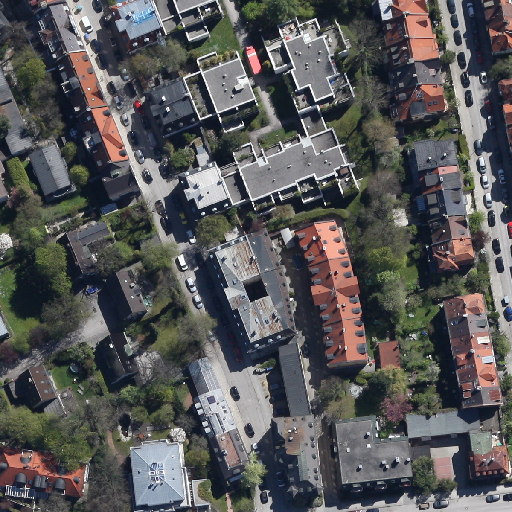
Referring expression: vehicle in the parking area